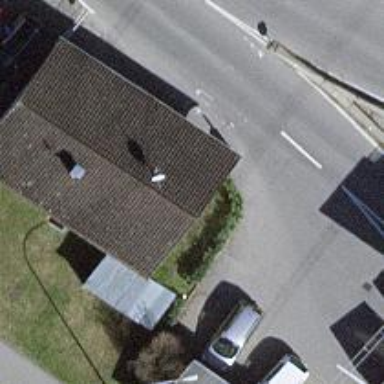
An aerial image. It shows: Bus stop with platform for public transport.